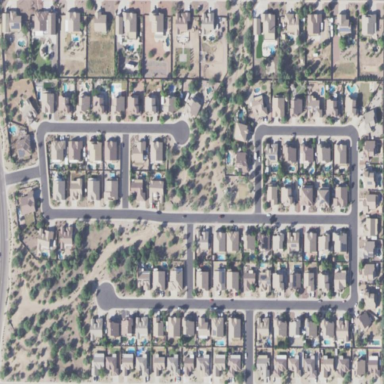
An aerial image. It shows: Residential area within neighborhood.